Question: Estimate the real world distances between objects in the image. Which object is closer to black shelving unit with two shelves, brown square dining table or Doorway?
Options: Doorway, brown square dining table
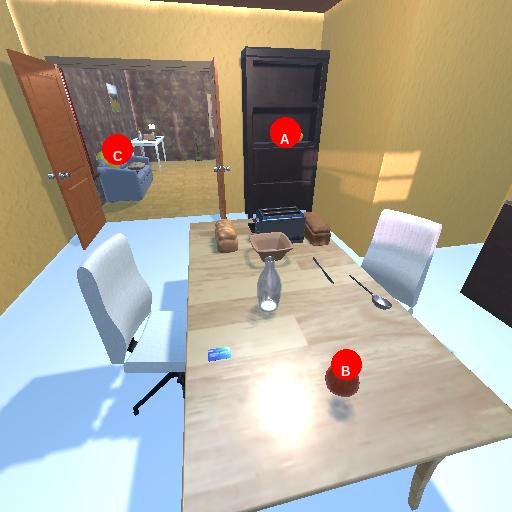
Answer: Doorway